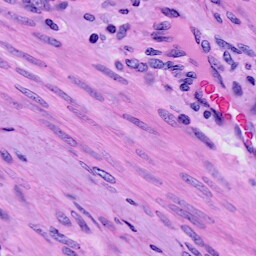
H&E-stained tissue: Cervix